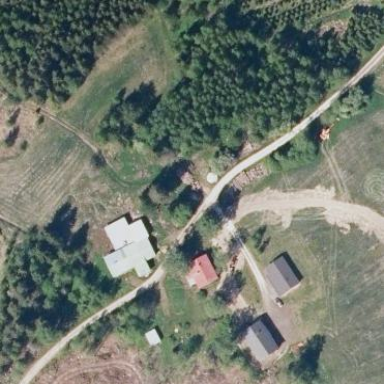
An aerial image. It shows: Farmyard area.